Question: I am working on an RCP application, in which I want to connect 2 views so that when I click a node of 'TreeViewer' in view1 the 'TableViewer' in view2 must be populated.

I have 2 view classes namely 'ViewPart1(TreeViewer)' and 'ViewPart2(TableViewer)'.
Can anyone help me out in achieving this?
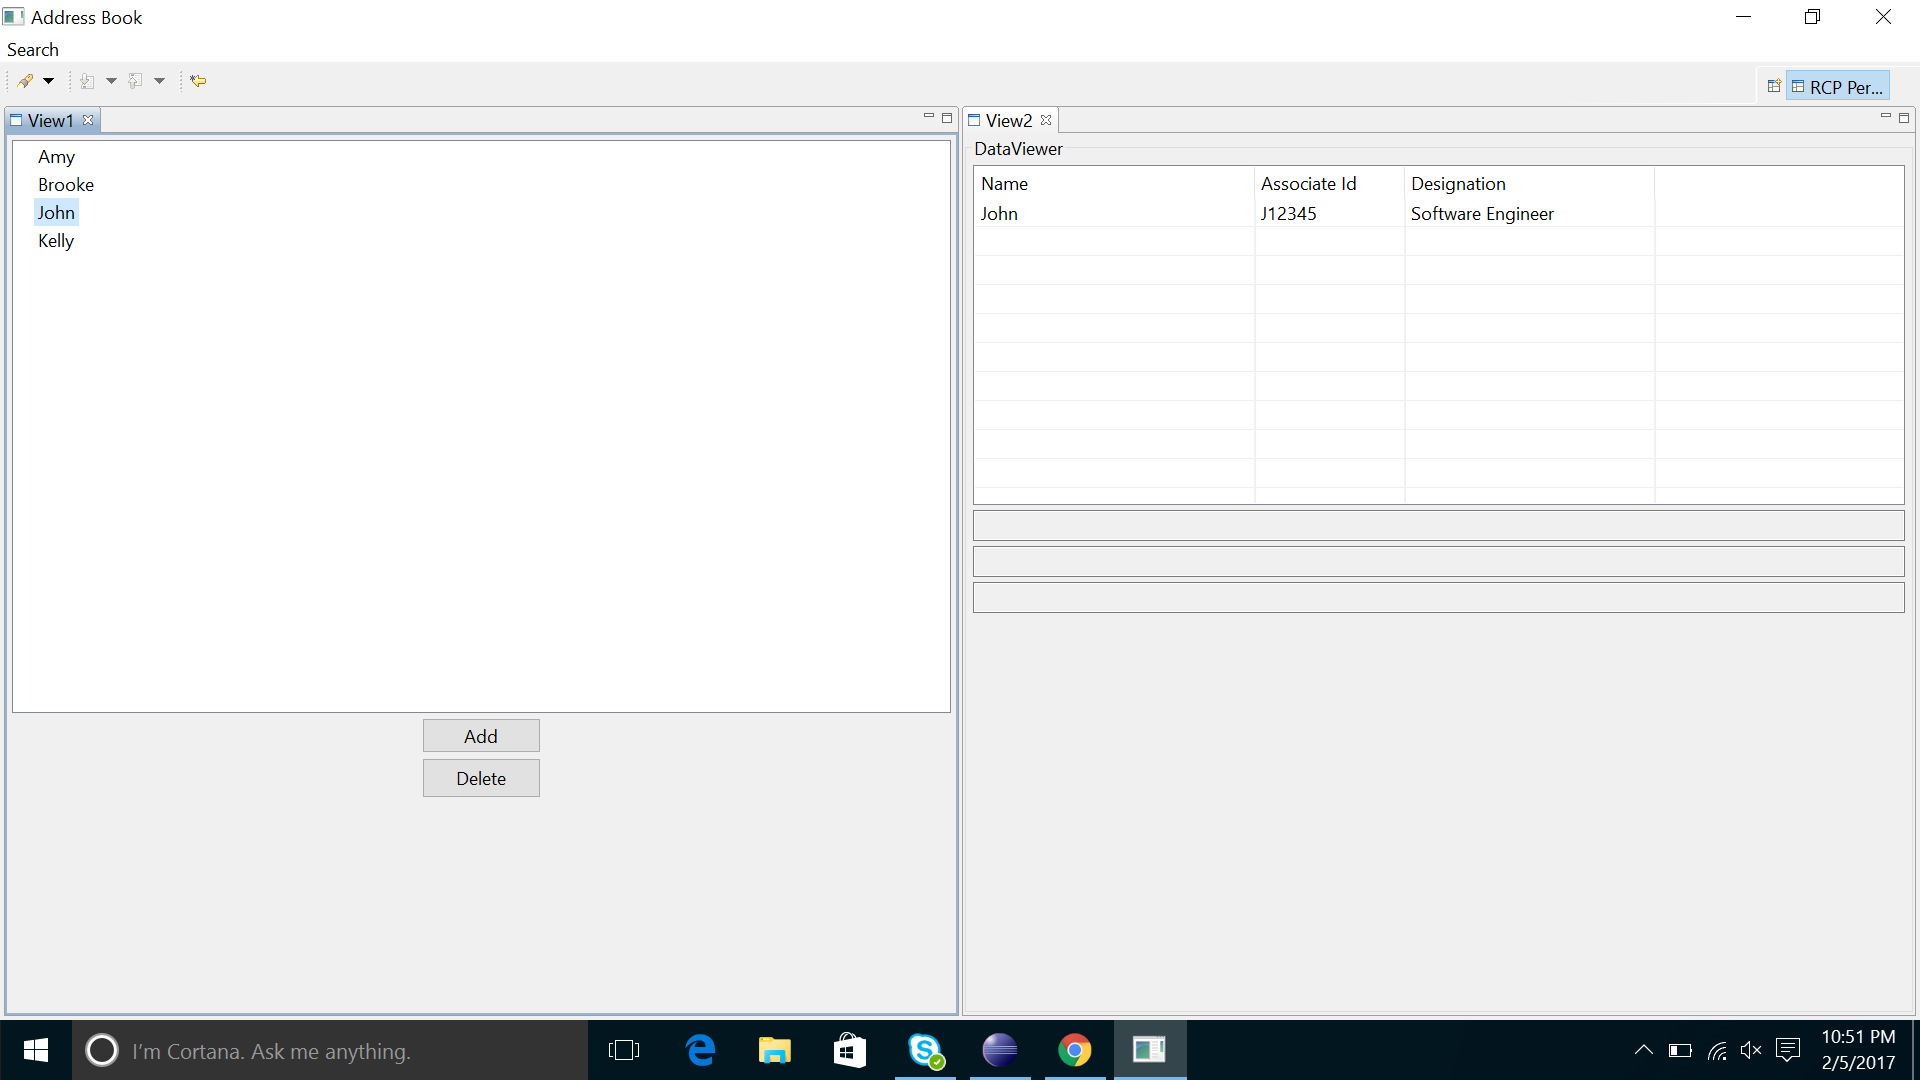
Answer: Use the selection service.
In the view (view1) which is providing the selection you must set the selection provider to be the tree:
'''
getSite().setSelectionProvider(viewer);
'''
where 'viewer' is a 'TreeViewer' (or 'TableViewer') or something else that implements 'ISelectionProvider'.
In the view which wants to see selections set up a listener:
'''
ISelectionService selService = getSite().getWorkbenchWindow().getSelectionService();
selService.addSelectionListener(listener);
'''
where 'listener' is something that implements 'ISelectionListener'.
Note: Your listener will be told about selection changes everywhere, it is up to you to sort out which ones you want to react to.